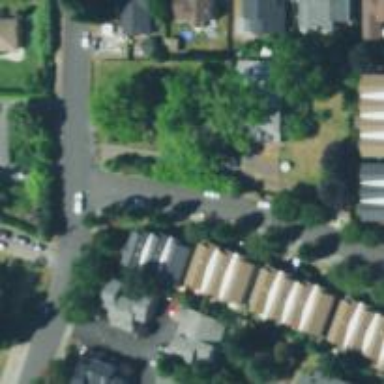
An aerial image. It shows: Residential road with sidewalk on the left side.